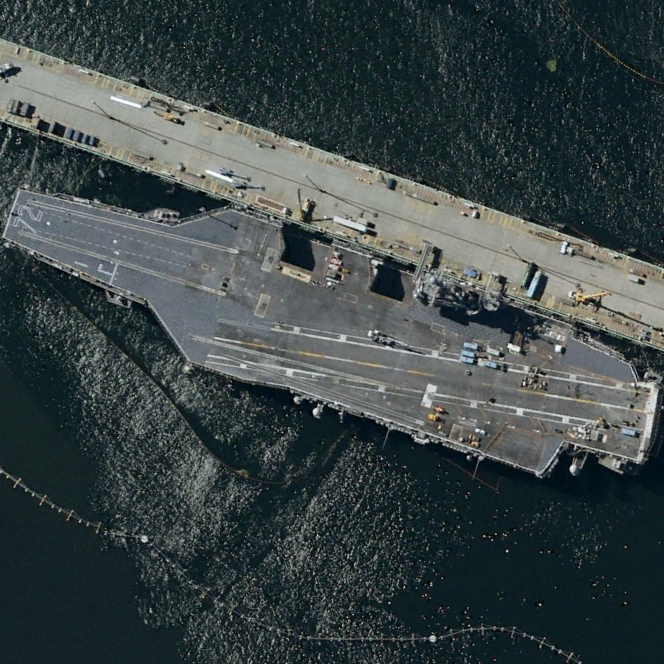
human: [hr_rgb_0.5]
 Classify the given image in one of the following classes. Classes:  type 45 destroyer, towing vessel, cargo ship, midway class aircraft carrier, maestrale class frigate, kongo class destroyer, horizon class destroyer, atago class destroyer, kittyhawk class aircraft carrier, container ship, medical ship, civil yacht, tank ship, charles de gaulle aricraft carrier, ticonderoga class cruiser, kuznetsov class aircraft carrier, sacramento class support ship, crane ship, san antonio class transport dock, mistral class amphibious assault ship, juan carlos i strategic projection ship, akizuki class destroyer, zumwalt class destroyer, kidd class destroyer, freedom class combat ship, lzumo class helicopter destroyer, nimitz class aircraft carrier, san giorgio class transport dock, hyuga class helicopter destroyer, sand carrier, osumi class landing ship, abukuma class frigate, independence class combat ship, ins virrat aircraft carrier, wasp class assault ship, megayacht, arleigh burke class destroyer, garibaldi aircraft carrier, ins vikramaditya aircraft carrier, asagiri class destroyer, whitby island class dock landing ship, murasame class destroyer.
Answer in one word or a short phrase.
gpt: Nimitz class aircraft carrier